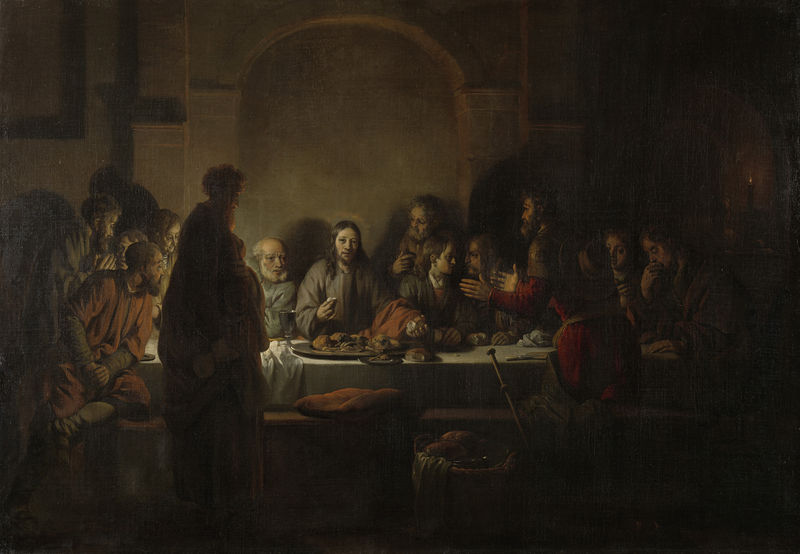
Titel: Het laatste avondmaal
Künstler: Gerbrand van den Eeckhout
Standort: Amsterdam
Institution: Rijksmuseum
Schlagwörter: dunkel, gemälde, schatten, fenster, licht, männer, schwarz, tisch, bart, bibel, kleidung, höhle, stock, bogen, bank, essen, tafel, wein, runde, kerze, brot, speisen, bänke, flöte, heiligenschein, nimbus, christus, jesus, abendmahl, jünger, christen, petrus, brechen, apostel, letztes abendmahl, tafle